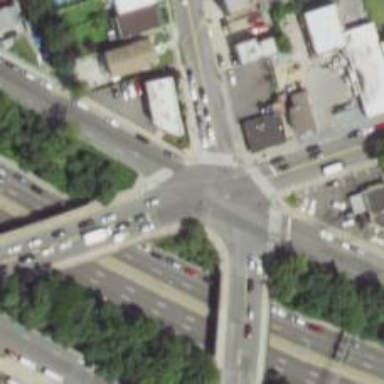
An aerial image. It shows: Marked crossing on footway.